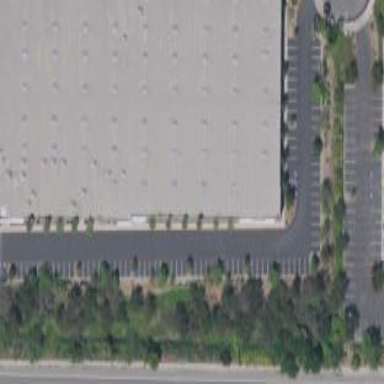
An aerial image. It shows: Warehouse building.